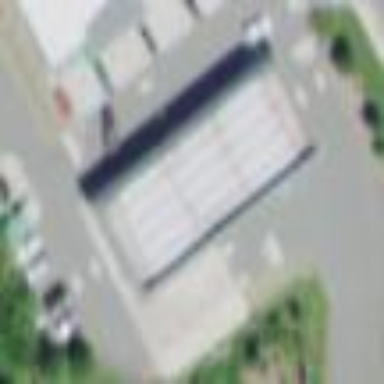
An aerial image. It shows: Fuel station.